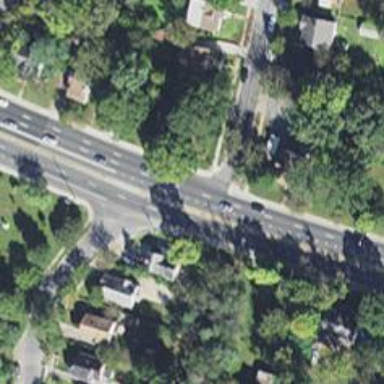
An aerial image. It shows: Residential road with separate asphalt sidewalk.